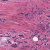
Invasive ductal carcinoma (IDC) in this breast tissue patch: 1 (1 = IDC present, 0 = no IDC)